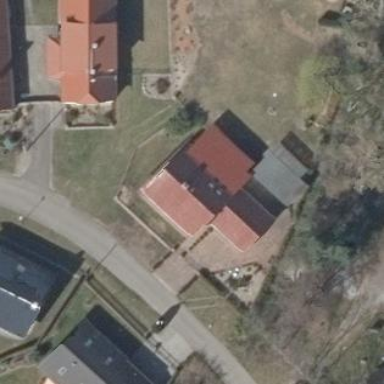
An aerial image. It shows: Residential building.